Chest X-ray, AP view. Patient: 60 years old, sex M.
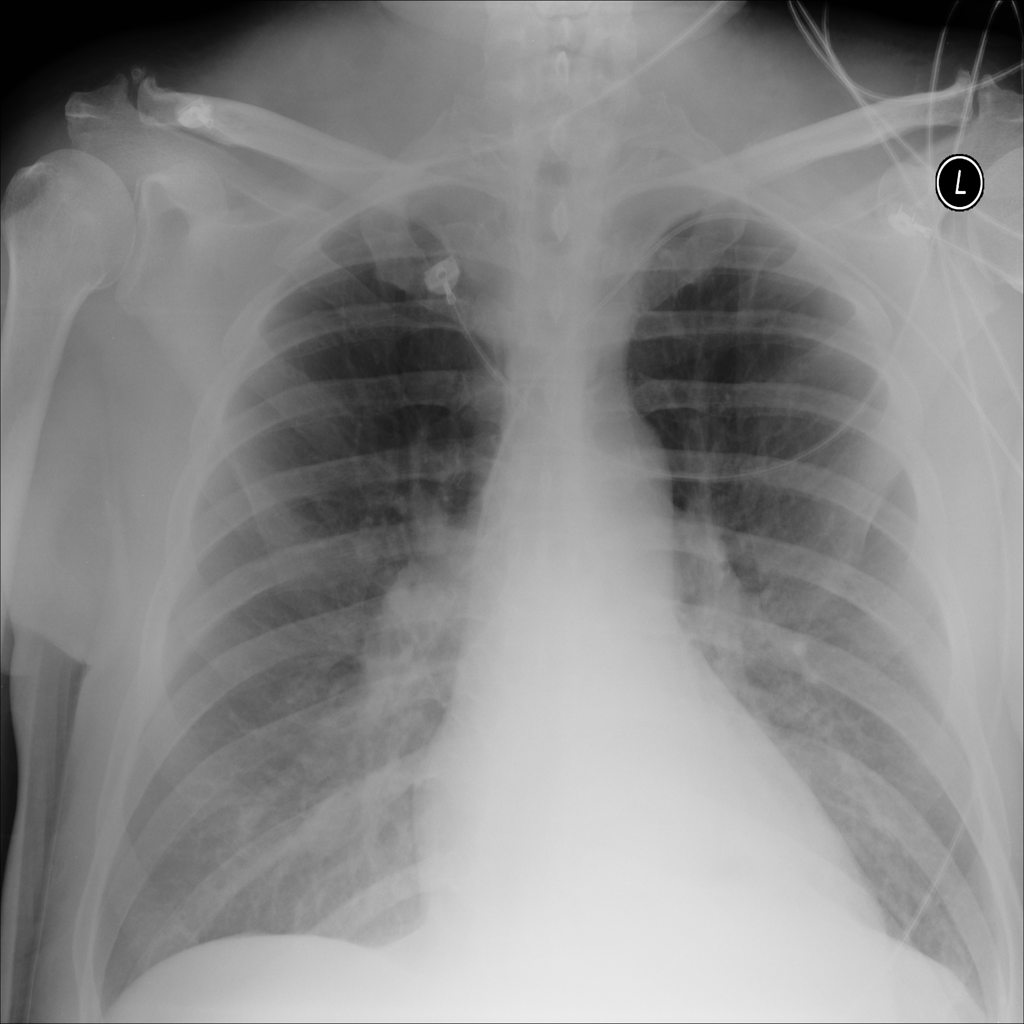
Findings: Effusion, Infiltration